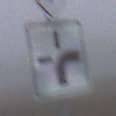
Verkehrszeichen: VerlaufVorfahrtsstrasse3
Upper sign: Vorfahrtsstrasse
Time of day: MorningAfternoon
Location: Outdoor (RoadRail)
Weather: Overcast
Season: NotSpecified
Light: Natural